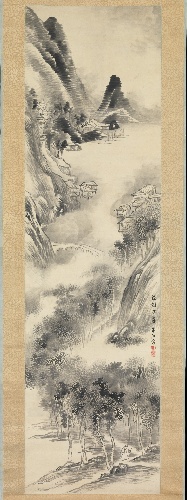
Artist: Okada Hankō
Artist bio: Japanese, 1782–1846
Date: 19th century
Object type: Hanging scroll
Classification: Paintings
Medium: Hanging scroll; ink and color on paper
Culture: Japan
Period: Edo period (1615–1868)
Dimensions: Image: 68 1/2 x 18 7/8 in. (174 x 47.9 cm)
Overall: 92 1/4 x 28 3/8in. (234.3 x 72.1cm)
Department: Asian Art
Credit line: The Harry G. C. Packard Collection of Asian Art, Gift of Harry G. C. Packard, and Purchase, Fletcher, Rogers, Harris Brisbane Dick, and Louis V. Bell Funds, Joseph Pulitzer Bequest, and The Annenberg Fund Inc. Gift, 1975
Accession year: 1975
Repository: Metropolitan Museum of Art, New York, NY
Tags: Hills|Trees|Dawn